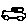
Label: car